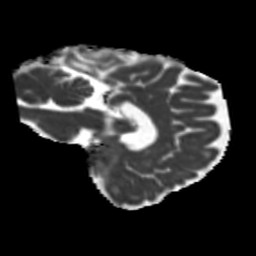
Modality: MD
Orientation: sagittal
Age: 46
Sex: male
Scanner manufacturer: siemens
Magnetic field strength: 3 T
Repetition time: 5.25 s
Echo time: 0.08 s